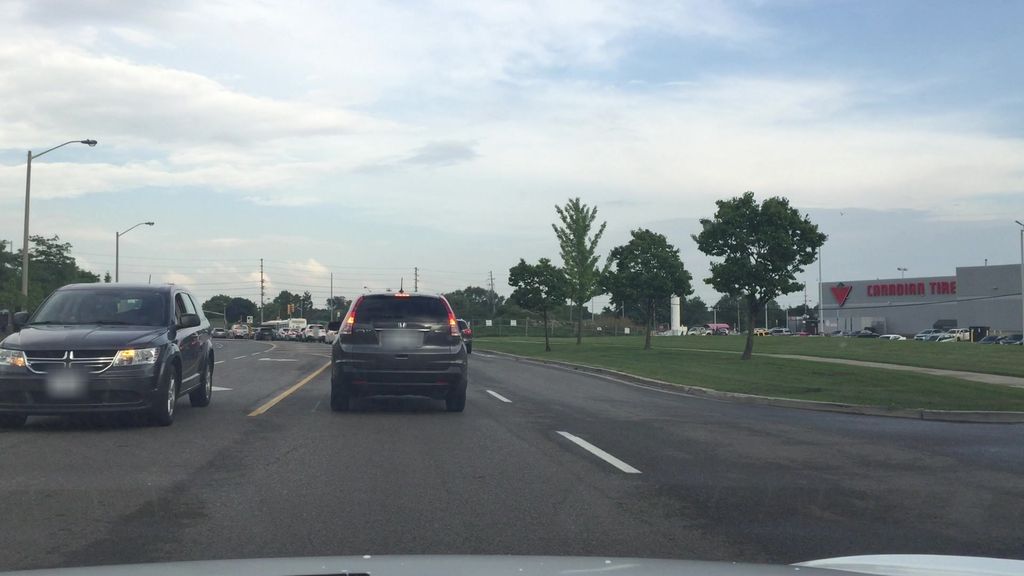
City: toronto